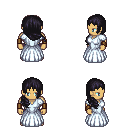
a pixel art fantasy rpg character, male body template, human, tanned skin, underdress, magenta pants, raven right-swept hairstyle, leather bracers, four views (front, back, left, right), 2x2 character sprite sheet, small pixel art, hard edges, no anti-aliasing